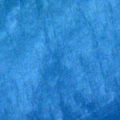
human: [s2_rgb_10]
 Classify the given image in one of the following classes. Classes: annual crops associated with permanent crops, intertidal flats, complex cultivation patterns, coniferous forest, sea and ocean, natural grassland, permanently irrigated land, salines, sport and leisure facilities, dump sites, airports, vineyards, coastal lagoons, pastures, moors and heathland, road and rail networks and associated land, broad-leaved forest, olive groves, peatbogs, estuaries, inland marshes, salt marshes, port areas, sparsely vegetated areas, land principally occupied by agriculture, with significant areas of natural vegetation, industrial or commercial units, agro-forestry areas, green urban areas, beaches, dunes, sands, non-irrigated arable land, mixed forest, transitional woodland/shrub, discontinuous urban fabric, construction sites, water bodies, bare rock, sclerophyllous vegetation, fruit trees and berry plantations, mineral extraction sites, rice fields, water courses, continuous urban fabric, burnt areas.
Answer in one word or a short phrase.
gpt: sea and ocean